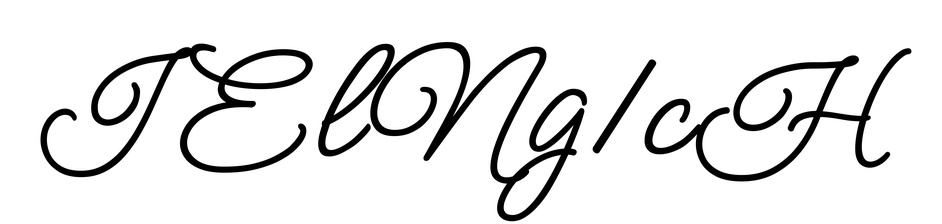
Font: MeowScript-Regular